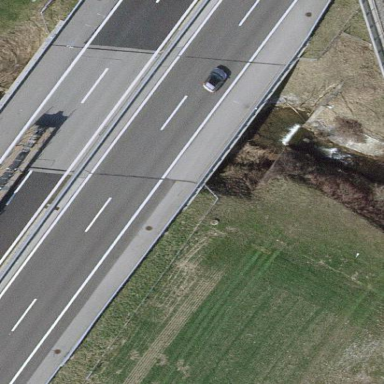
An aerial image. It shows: Man-made bridge.